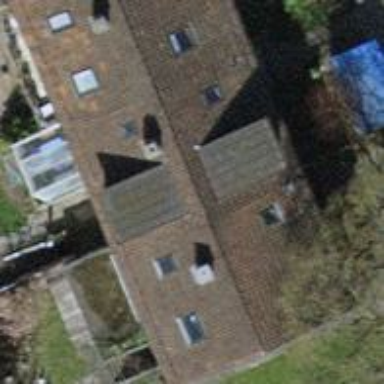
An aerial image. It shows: House with tile roof.